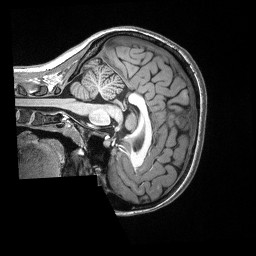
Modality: T1w
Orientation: sagittal
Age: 21
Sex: female